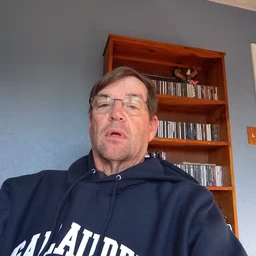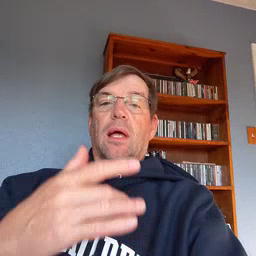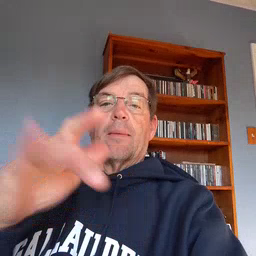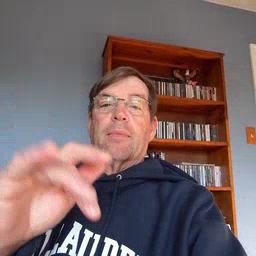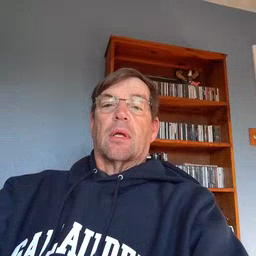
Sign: empty